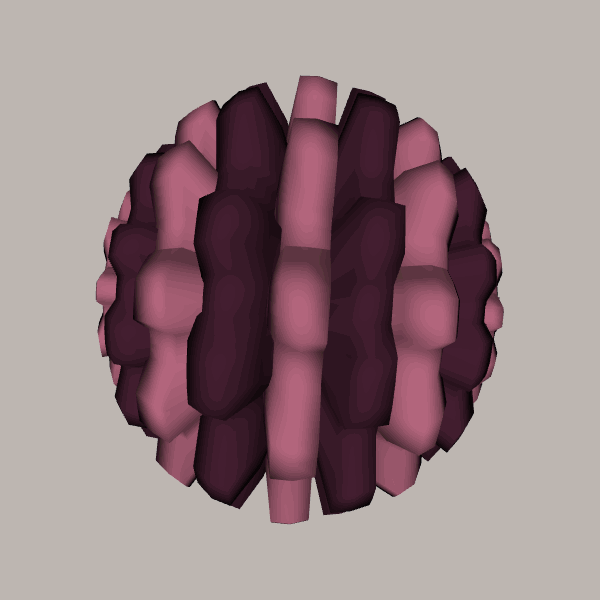
Background: light